Question: i'm trying to built a dropdown menu for a silverlight web application. it should look something like showed on the Screenshot. Does somebody has an idea how to implement this? I tried to use sl4popupmenu but the downloadable project doesn't work in expression blend or visual studio designer.
Regards,
float

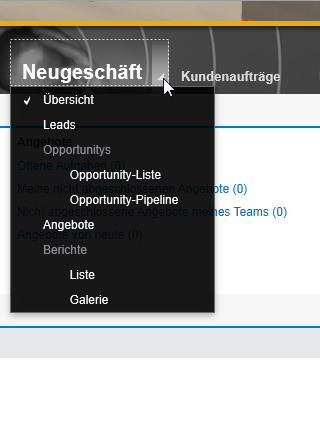
Answer: That shouldn't be too difficult to do. I'd suggest using <URL> with what you can do with templates.